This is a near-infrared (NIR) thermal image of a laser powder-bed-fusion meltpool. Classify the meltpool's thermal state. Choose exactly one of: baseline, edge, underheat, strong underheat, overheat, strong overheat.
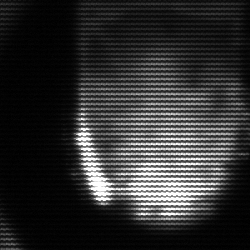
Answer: baseline